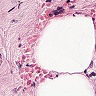
Metastatic tissue present: yes